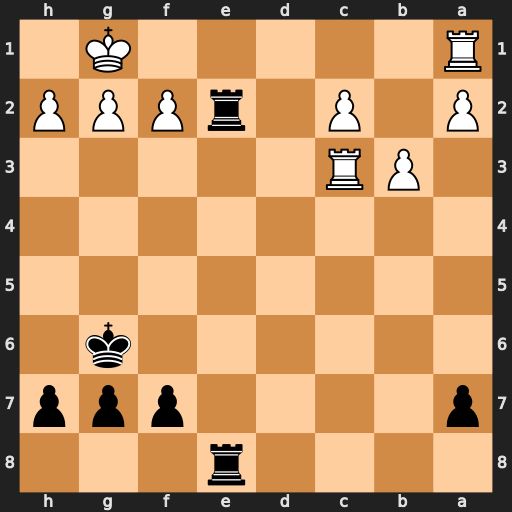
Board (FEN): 4r3/p4ppp/6k1/8/8/1PR5/P1P1rPPP/R5K1
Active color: b
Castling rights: -
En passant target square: -
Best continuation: Re1+ Rxe1 Rxe1#